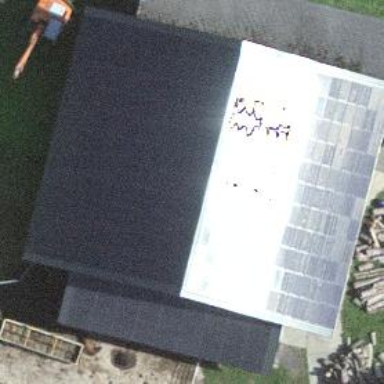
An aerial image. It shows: Solar power generator using photovoltaic method with solar photovoltaic panel types.